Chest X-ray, AP view. Patient: 38 years old, sex F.
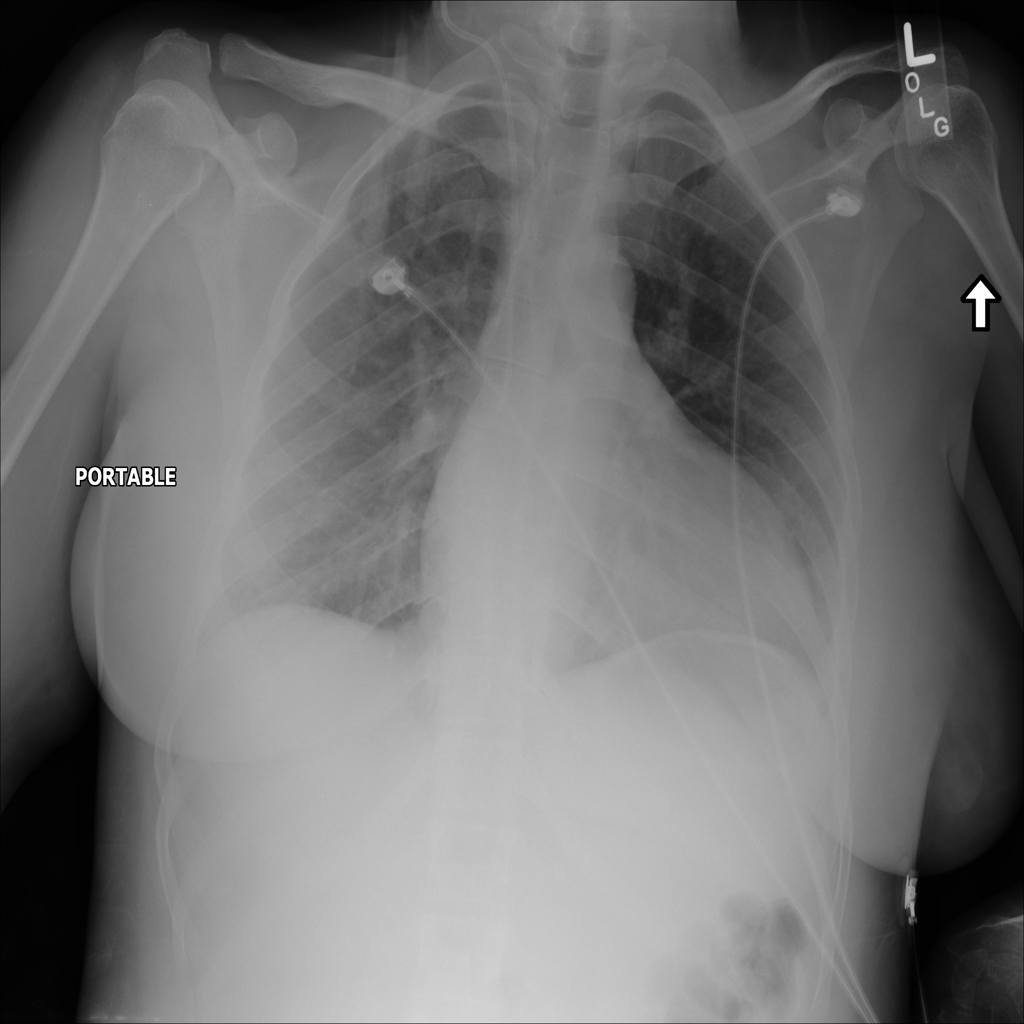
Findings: No Finding